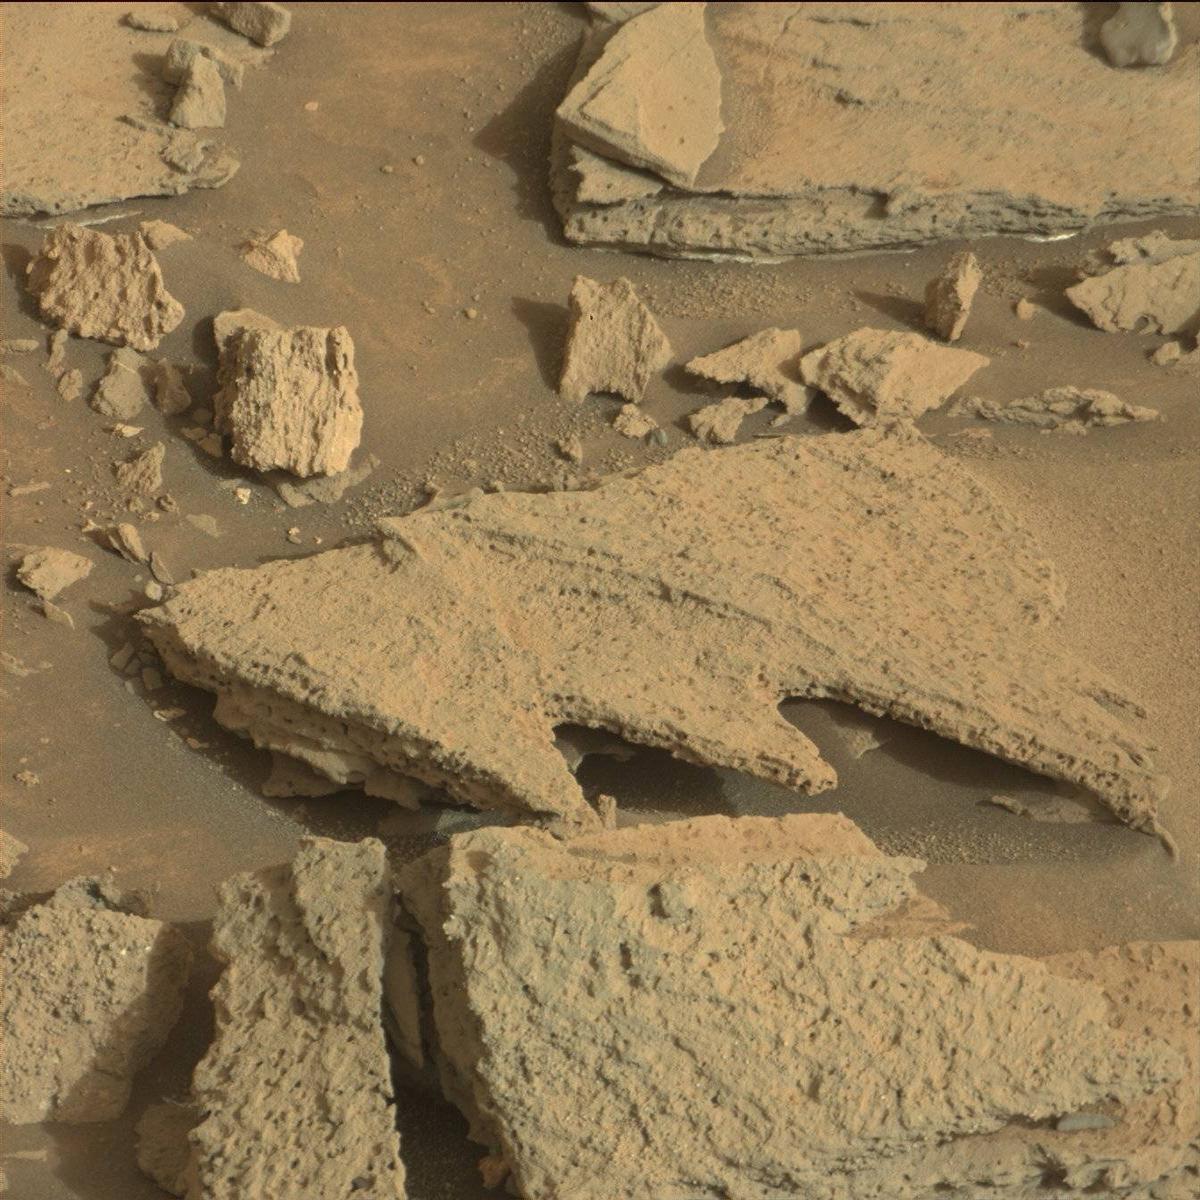
Terrain classes present: Bedrock, Rock, Sand / Soil